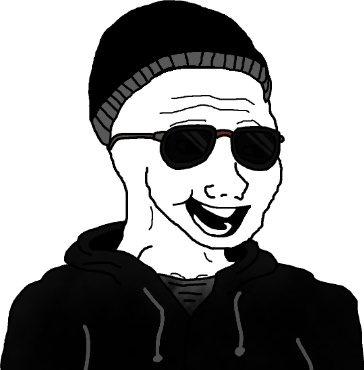
Label: 5_Doomer